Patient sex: F
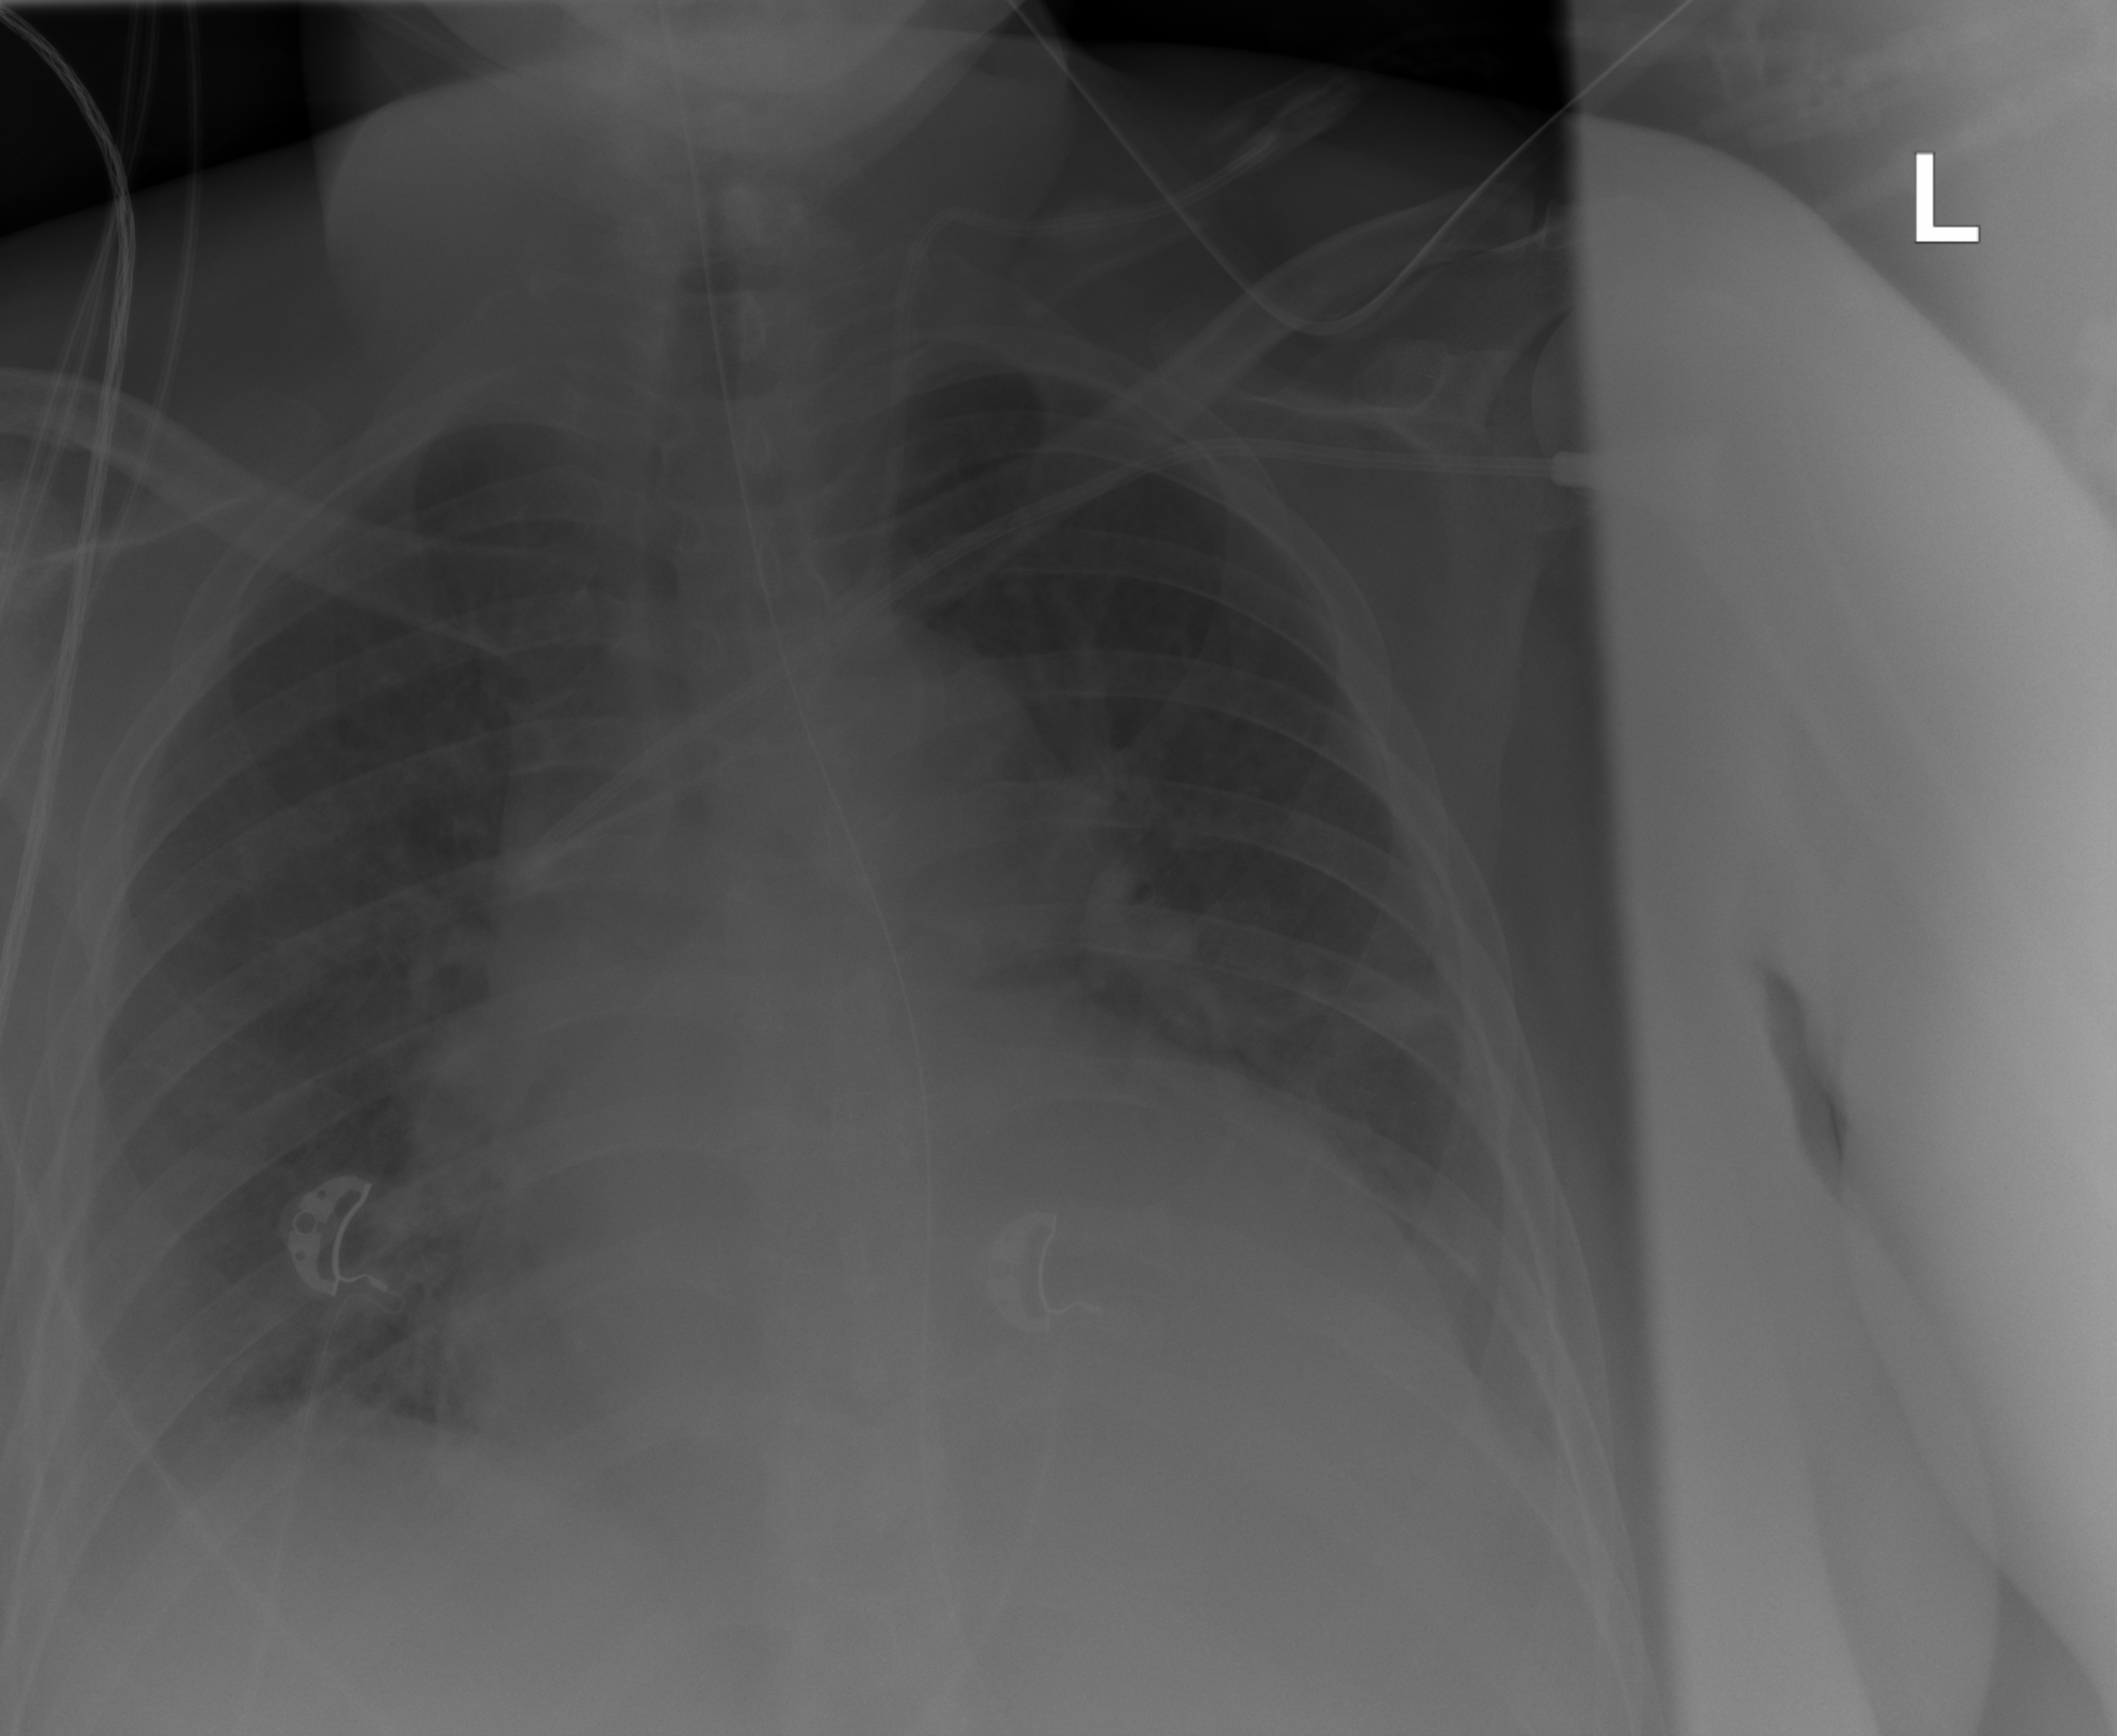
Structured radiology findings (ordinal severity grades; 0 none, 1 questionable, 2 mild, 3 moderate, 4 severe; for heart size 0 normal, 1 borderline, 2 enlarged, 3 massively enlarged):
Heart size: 2
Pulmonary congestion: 3
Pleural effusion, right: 2
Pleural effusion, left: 2
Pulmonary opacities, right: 0
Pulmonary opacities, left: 0
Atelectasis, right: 0
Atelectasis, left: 0